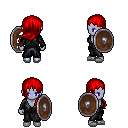
a pixel art fantasy rpg character, female body template, dark elf, purple skin, gray robe, metal pants, red left-swept hairstyle, white slippers, shield, four views (front, back, left, right), 2x2 character sprite sheet, small pixel art, hard edges, no anti-aliasing